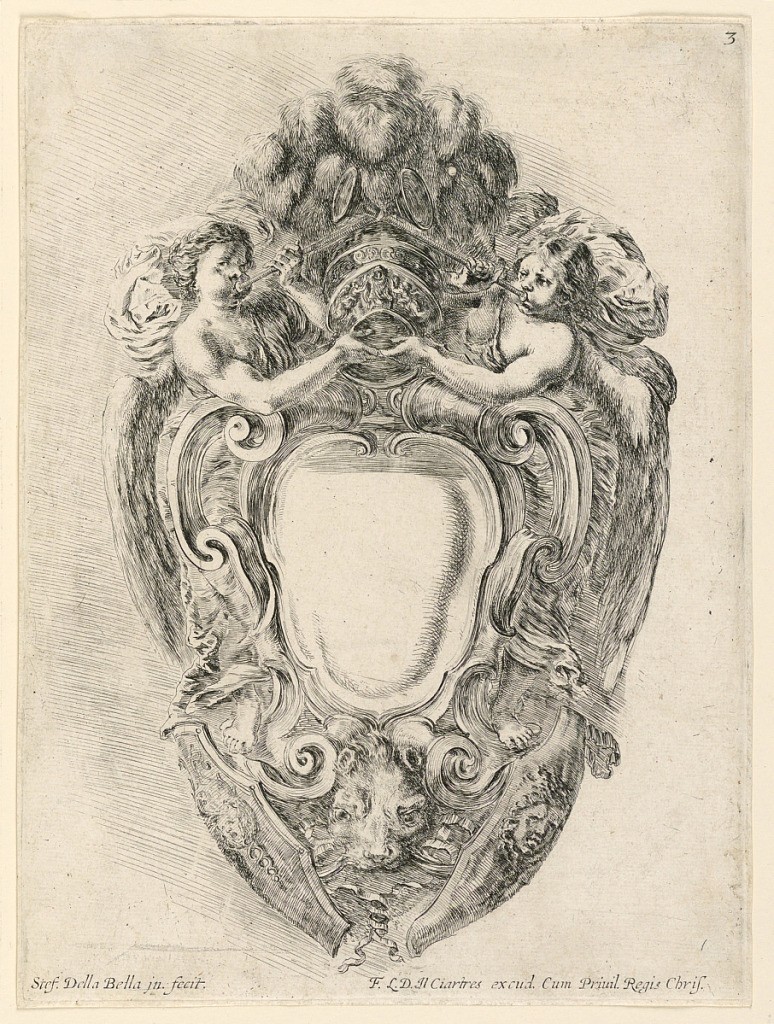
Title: Escutcheon, No. 3 from "Raccolta di varii cappriccii et nove inventioni di cartelle et ornamenti"
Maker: Stefano della Bella, Italian, 1610–1664
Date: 1646
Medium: Etching on paper
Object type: Print
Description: No. 3 of the same set as -10, "Raccolta di varii cappriccii," etc.